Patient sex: M
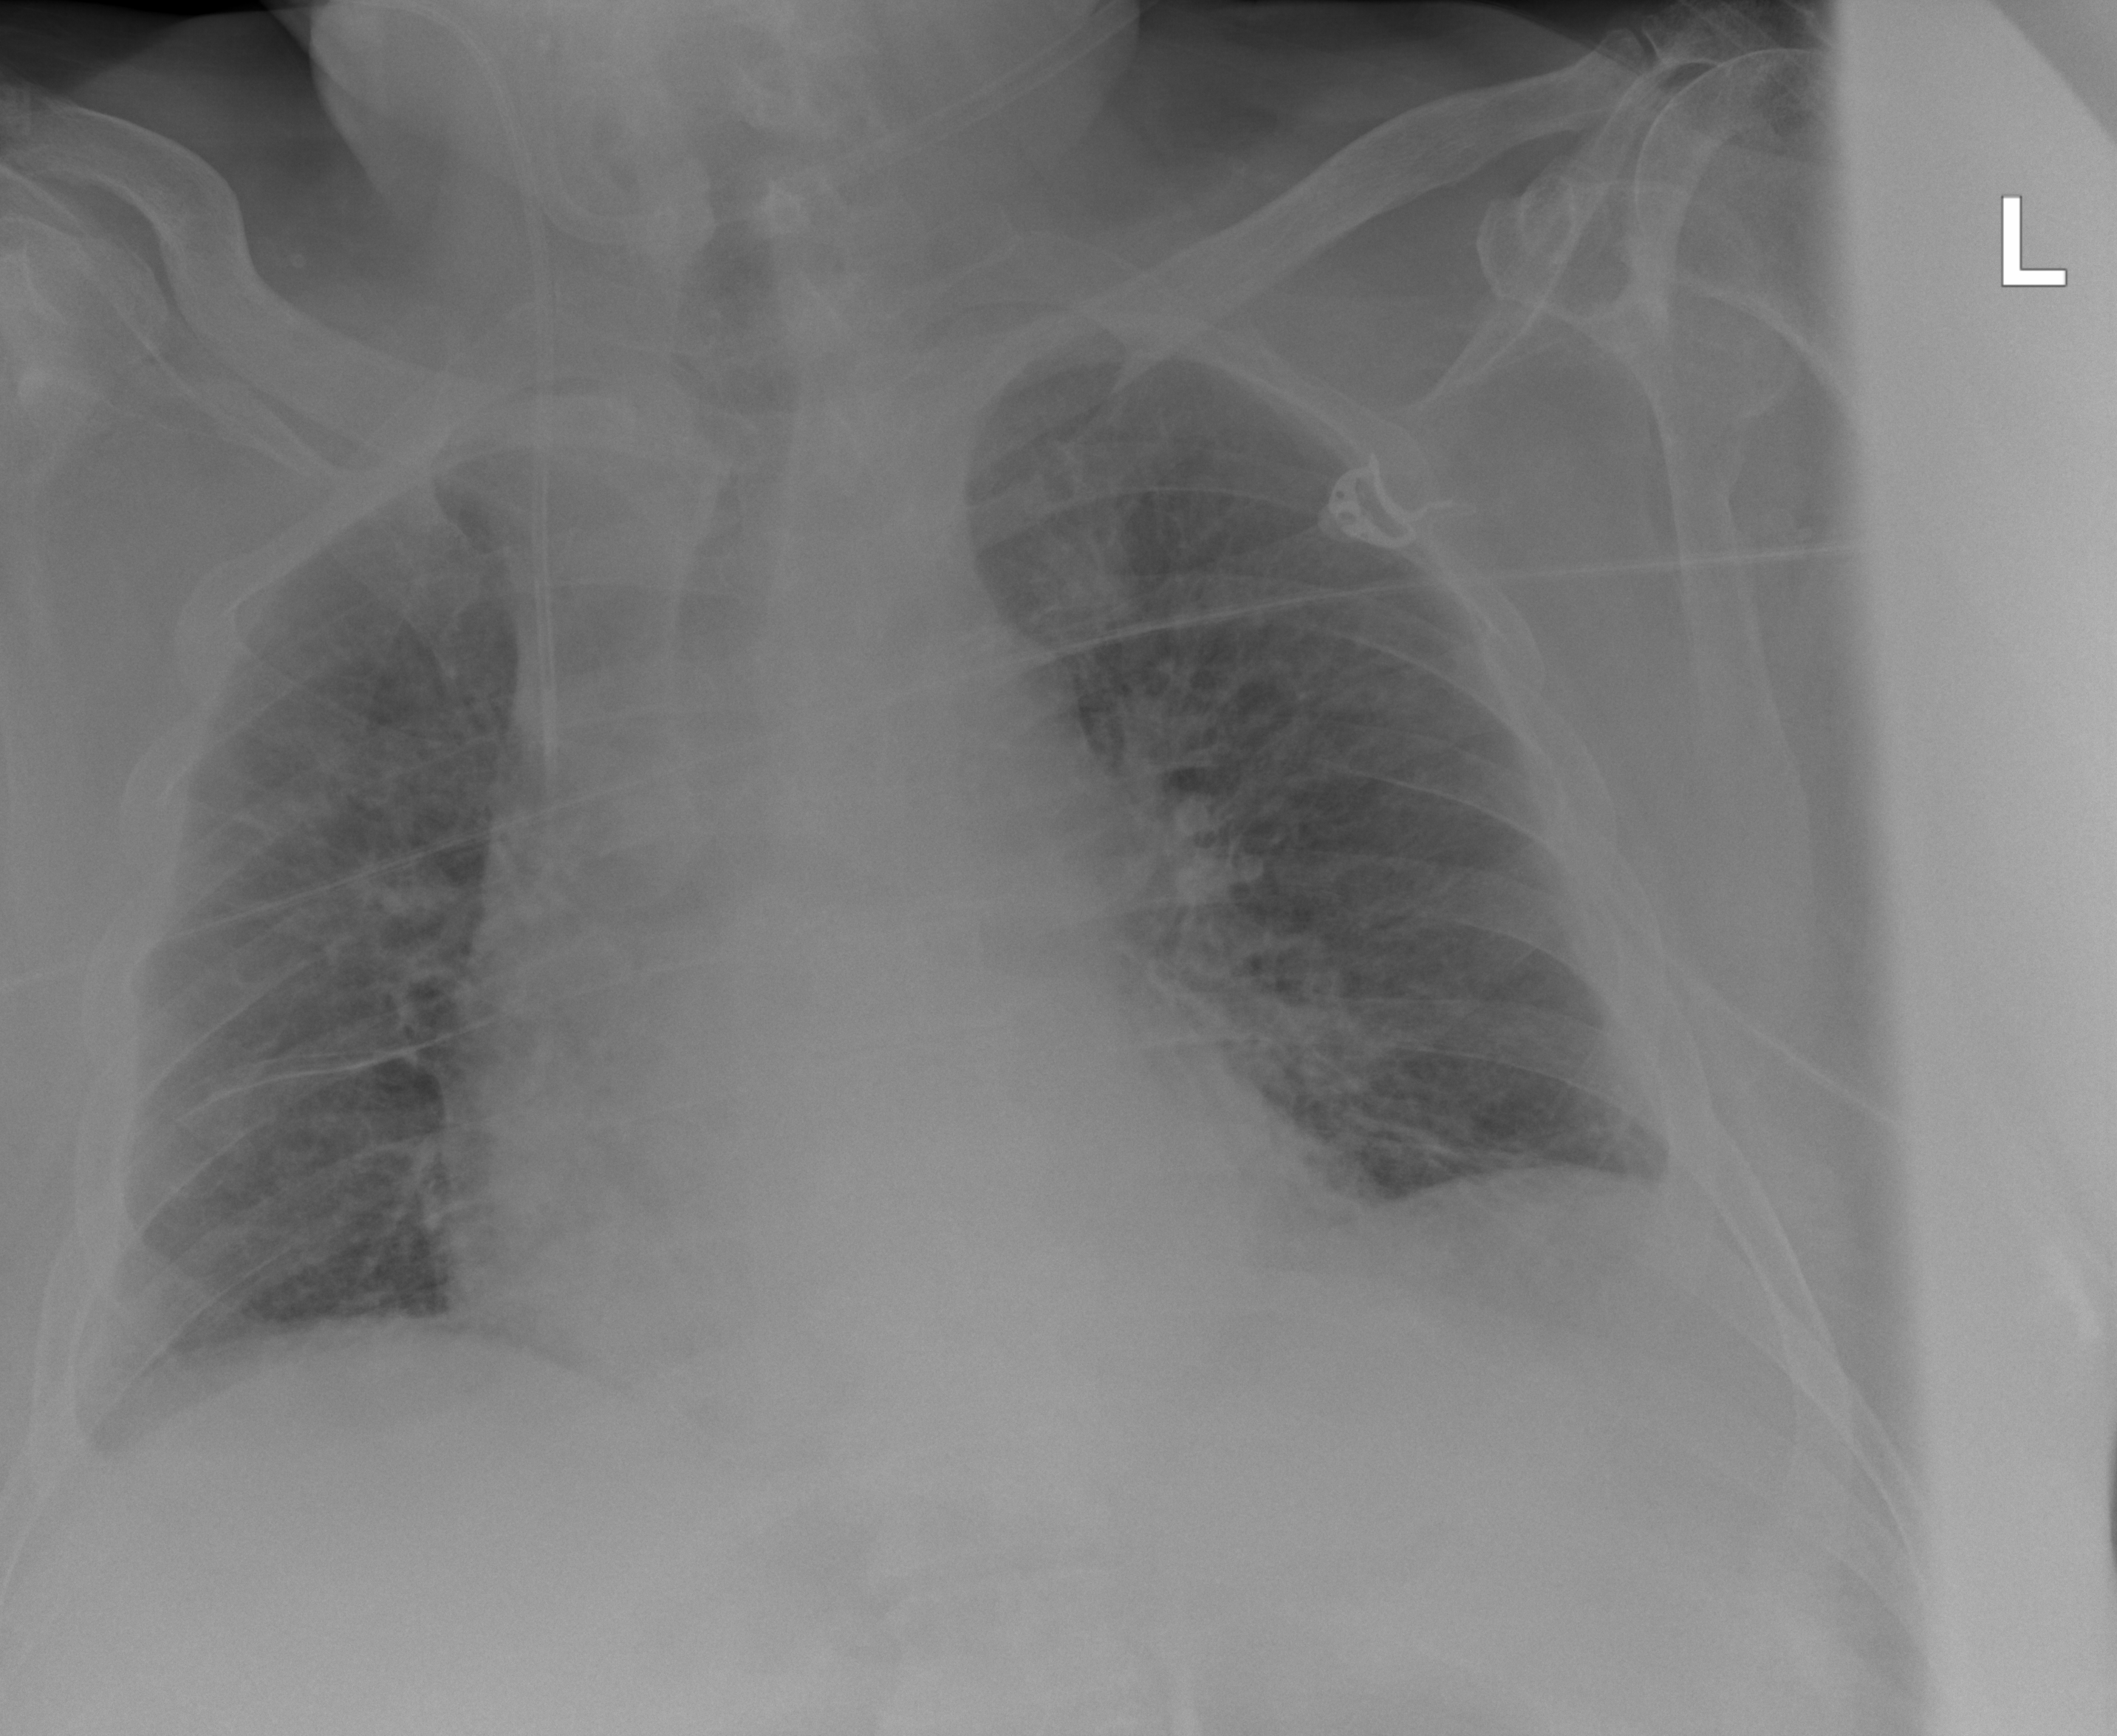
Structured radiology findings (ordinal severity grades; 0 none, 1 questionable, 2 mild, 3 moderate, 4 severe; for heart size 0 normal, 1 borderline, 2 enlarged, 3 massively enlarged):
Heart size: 2
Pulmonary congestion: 2
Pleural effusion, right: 2
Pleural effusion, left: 0
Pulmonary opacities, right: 2
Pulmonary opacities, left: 1
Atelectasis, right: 0
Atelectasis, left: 2